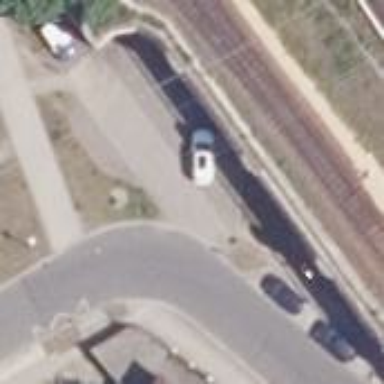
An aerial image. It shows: Parking area with surface.